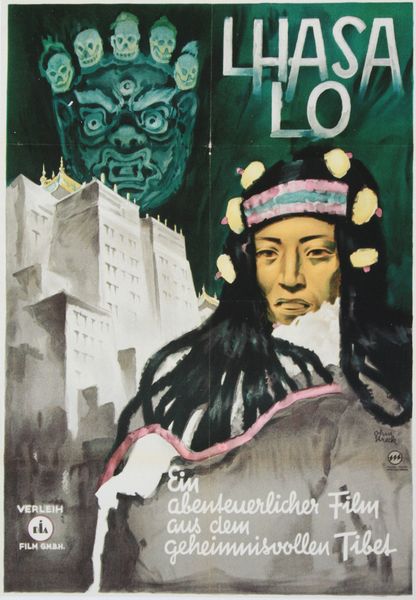
Titel: Lhasa Lo
Künstler: Ohm Streck
Institution: Privatbesitz
Schlagwörter: blau, haut, mann, weiß, gelb, grün, fenster, grau, haar, schwarz, gebäude, rot, architektur, federn, gesicht, haarschmuck, stirnband, haare, locken, rosa, schrift, werbung, maske, palast, plakat, tracht, film, plakatkunst, fratze, filmplakat, schreibschrift, dokumentation, hochhaus, hochhäuser, indianer, kultur, idol, tibet, masek, reservat, rothaut, filmtitel, filmwerbung